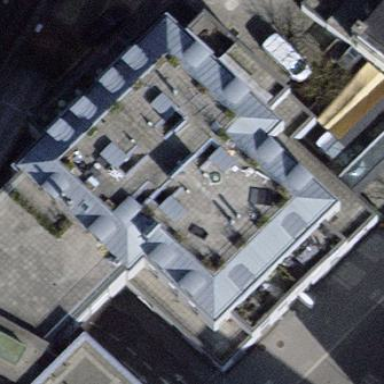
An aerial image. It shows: Flat-roofed building with gray-colored roof.